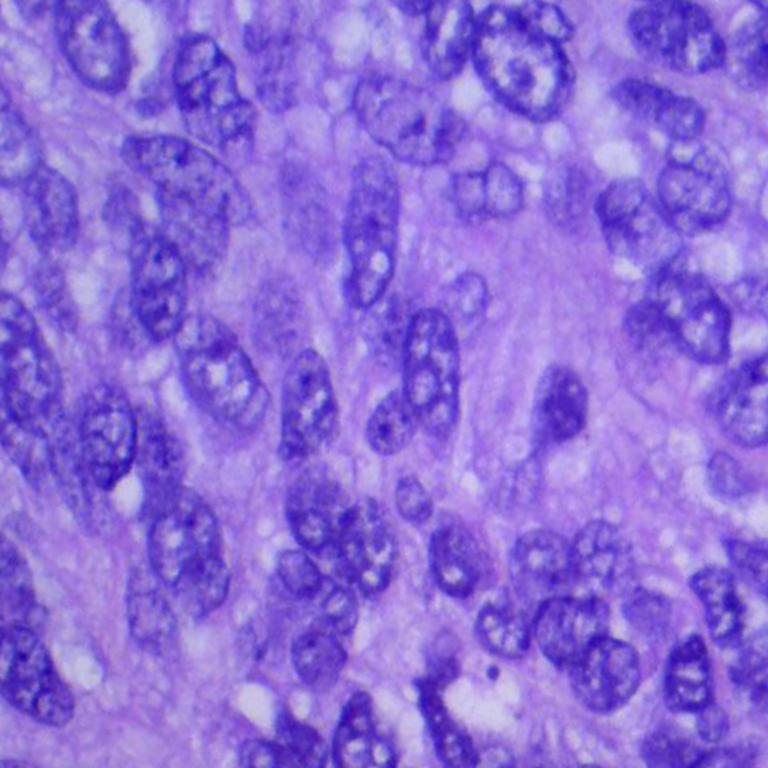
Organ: lung
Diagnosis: squamous carcinomas